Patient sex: F
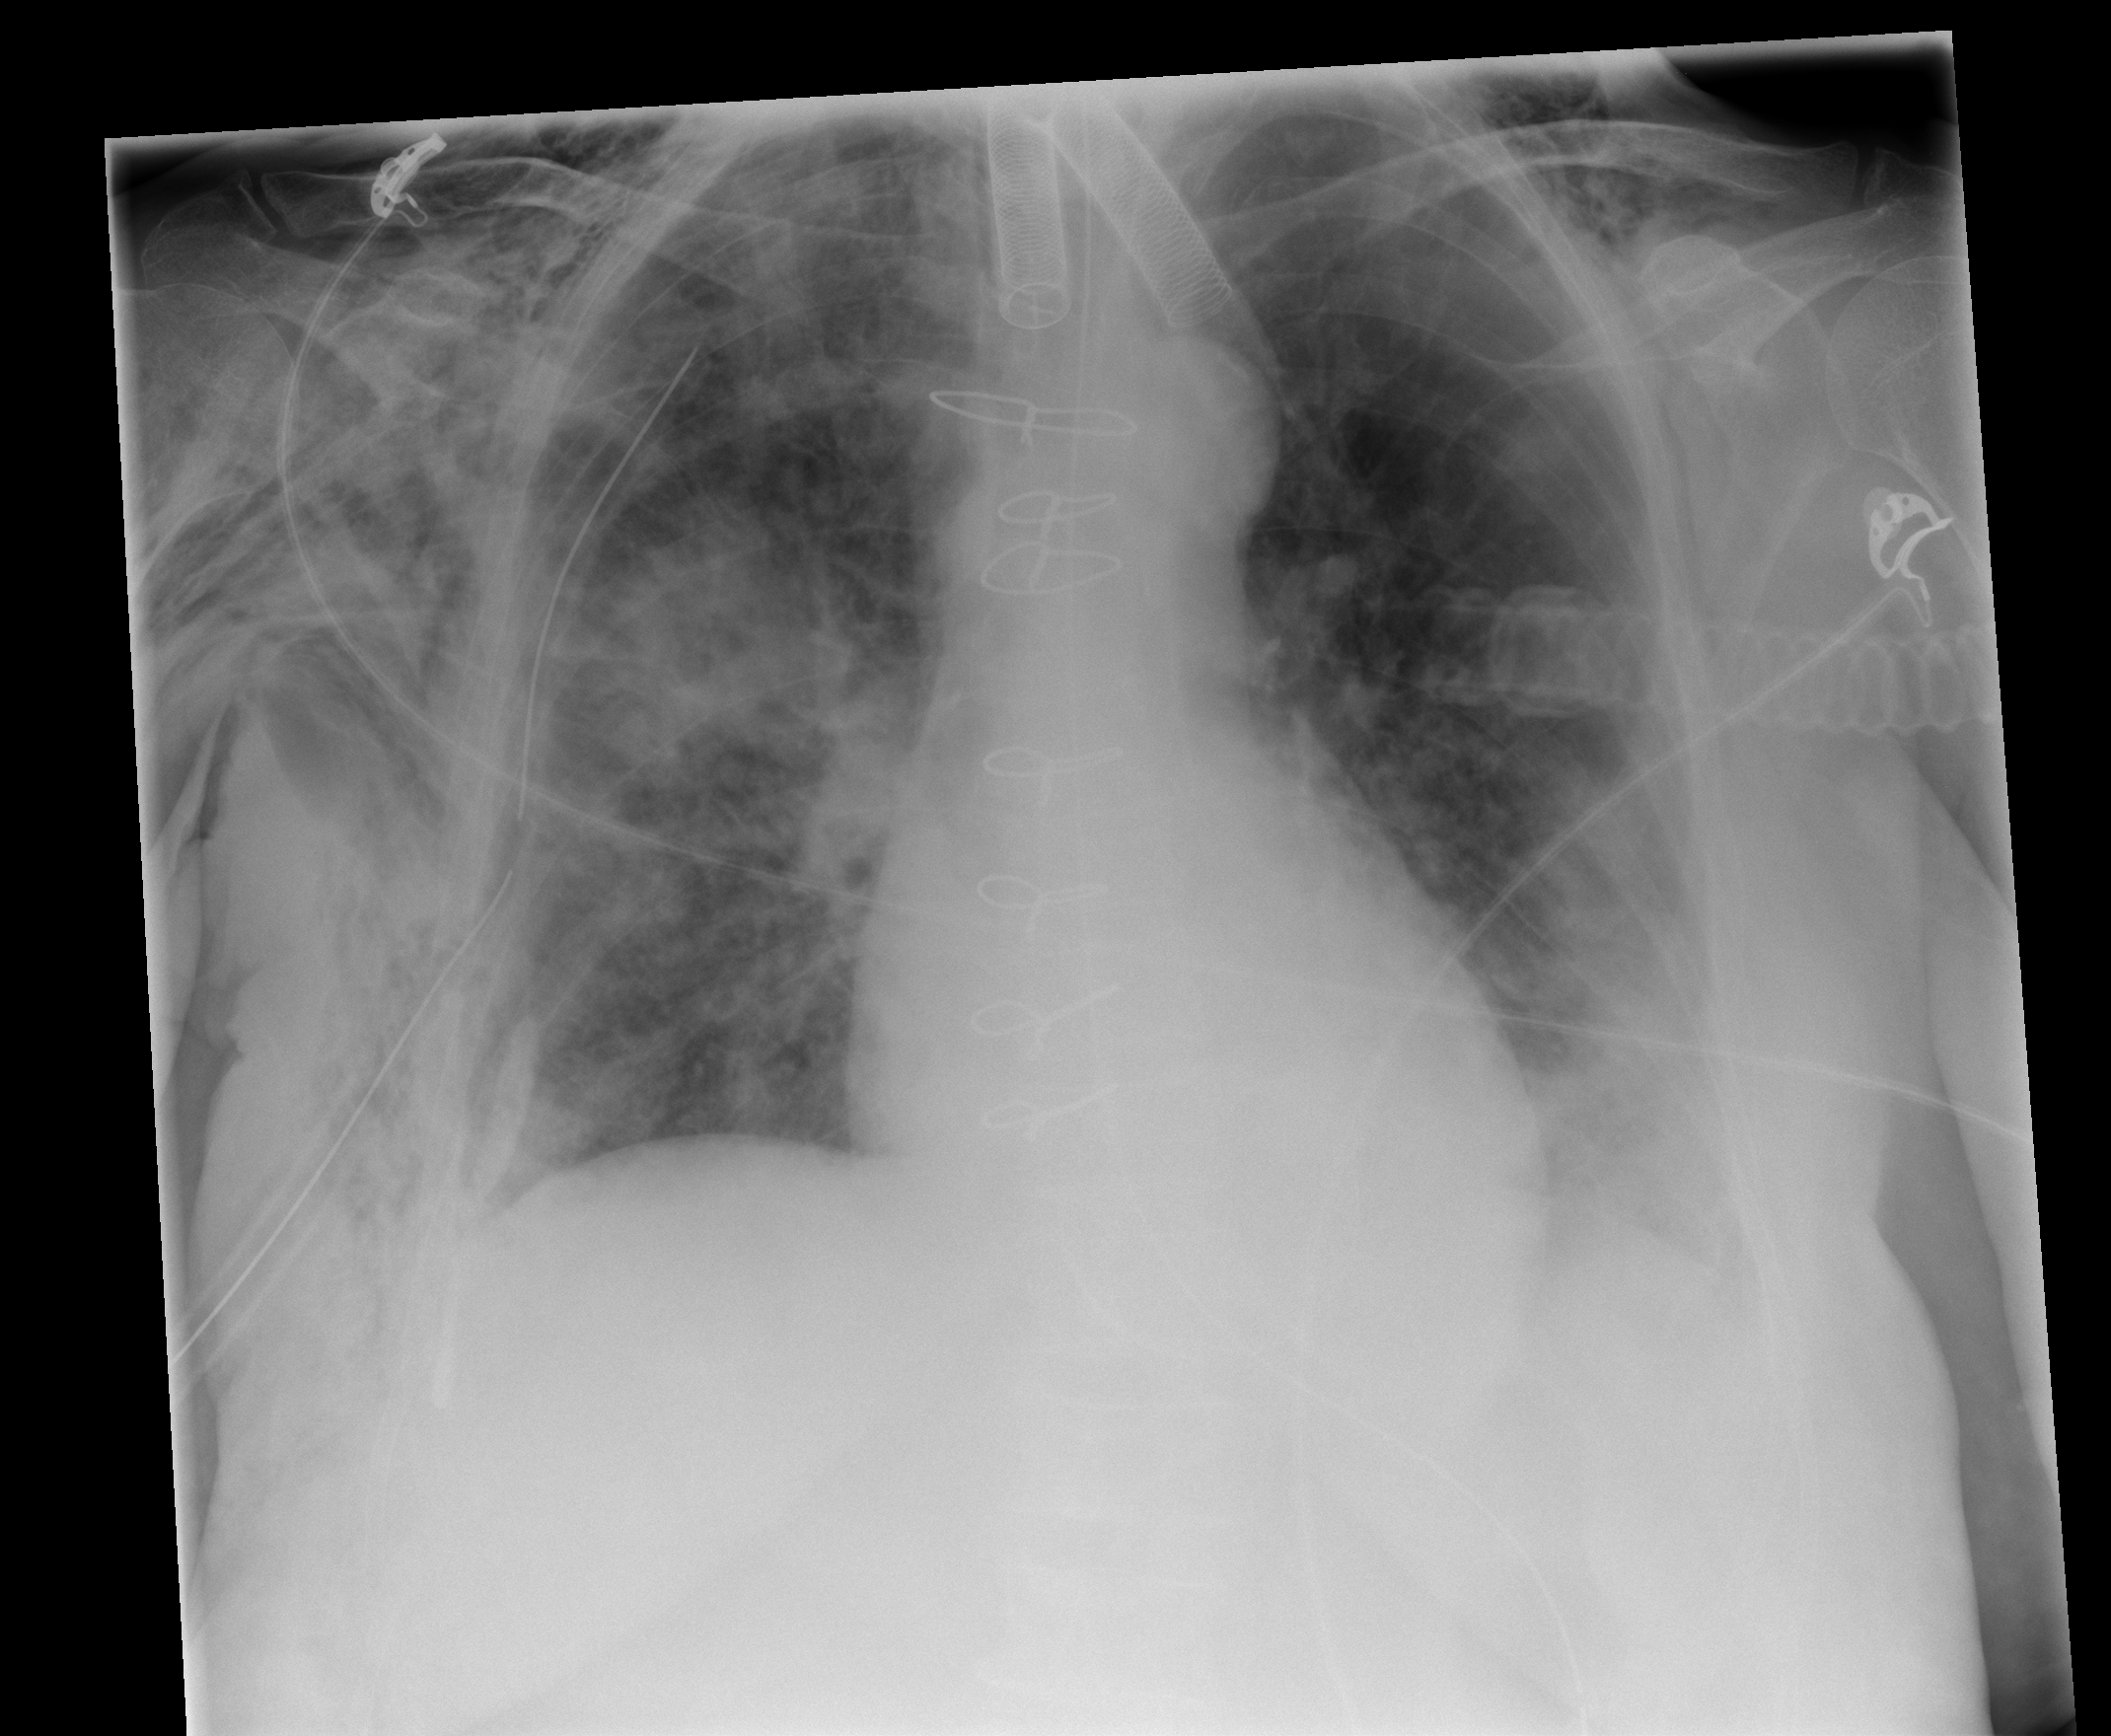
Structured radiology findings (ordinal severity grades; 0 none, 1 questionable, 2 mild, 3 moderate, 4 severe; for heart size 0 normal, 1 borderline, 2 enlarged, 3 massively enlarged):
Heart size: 0
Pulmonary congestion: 0
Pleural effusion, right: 1
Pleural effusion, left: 2
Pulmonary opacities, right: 3
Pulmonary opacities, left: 2
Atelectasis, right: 2
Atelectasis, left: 2